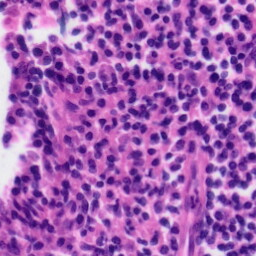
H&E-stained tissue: Tonsil